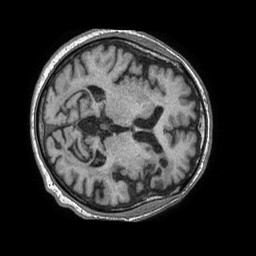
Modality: T1w
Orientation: axial
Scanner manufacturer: philips
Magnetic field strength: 1.5 T
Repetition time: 0.007724 s
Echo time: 0.003524 s